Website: walmart
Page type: newsletter-management
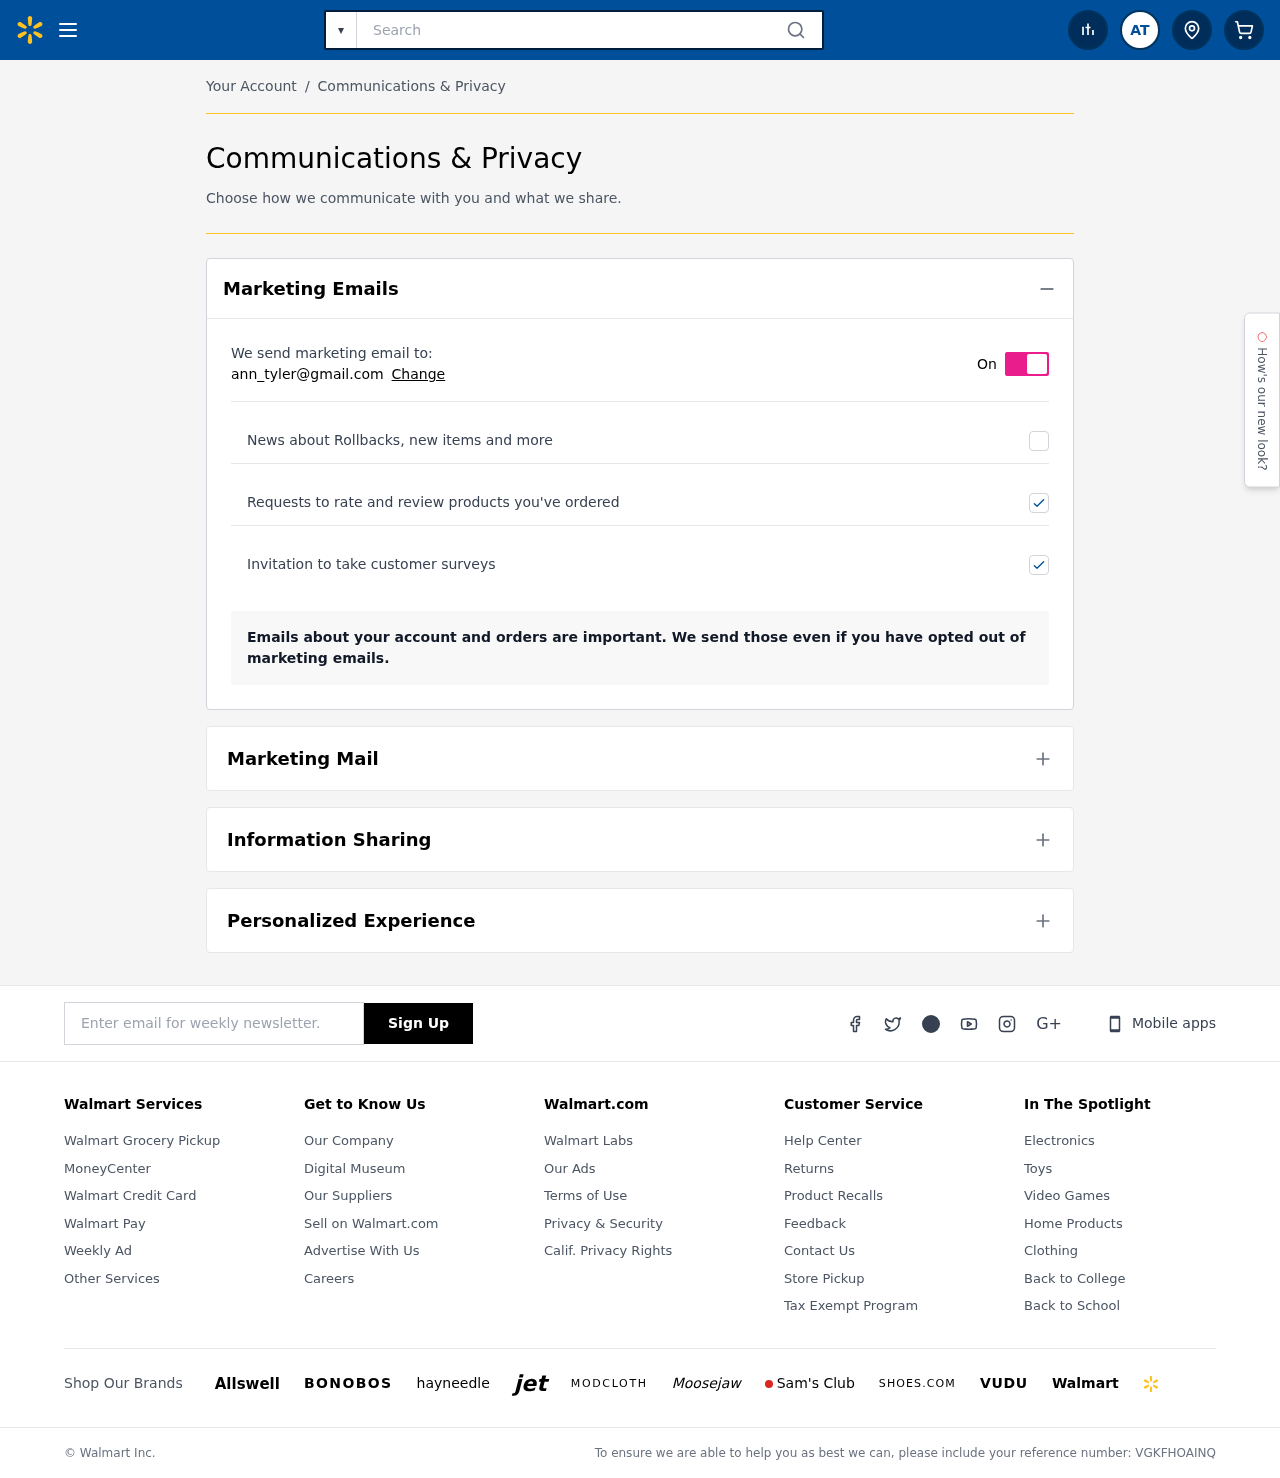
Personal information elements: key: PII_EMAIL
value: ann_tyler@gmail.com
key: PII_INITIALS
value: AT
Search elements: key: HEADER_SEARCH
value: Search